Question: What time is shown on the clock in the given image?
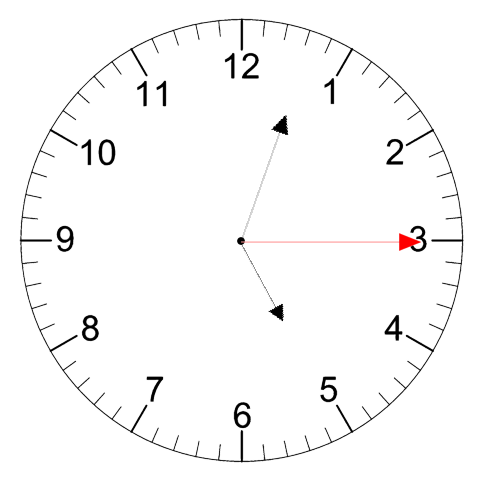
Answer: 05:03:15